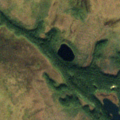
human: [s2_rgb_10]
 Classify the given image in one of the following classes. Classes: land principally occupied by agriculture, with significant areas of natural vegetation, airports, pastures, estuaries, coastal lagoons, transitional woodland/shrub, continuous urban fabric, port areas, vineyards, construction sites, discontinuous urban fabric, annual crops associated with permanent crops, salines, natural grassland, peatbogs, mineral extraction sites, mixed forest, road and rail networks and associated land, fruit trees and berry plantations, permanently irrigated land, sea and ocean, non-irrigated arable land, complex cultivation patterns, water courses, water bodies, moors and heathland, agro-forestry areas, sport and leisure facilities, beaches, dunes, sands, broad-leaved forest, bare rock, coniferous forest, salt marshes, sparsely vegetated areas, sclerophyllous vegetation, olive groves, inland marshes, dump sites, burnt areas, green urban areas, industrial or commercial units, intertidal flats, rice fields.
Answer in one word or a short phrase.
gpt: coniferous forest, peatbogs